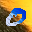
Label: 0